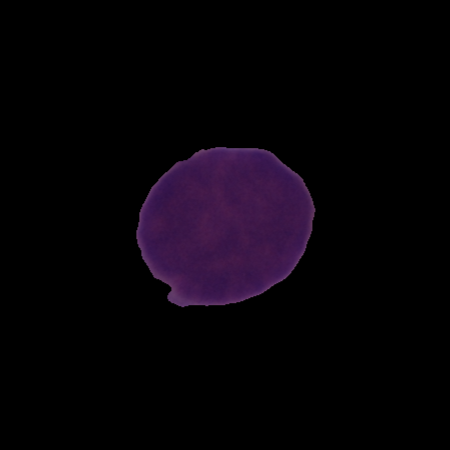
Label: cancer